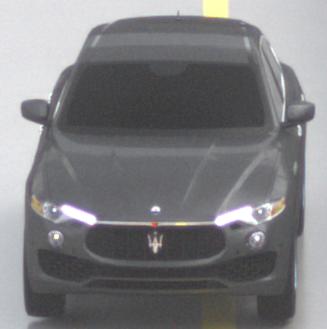
Make: Maserati
Model: Levante GT Hybrid
Detailed model: Levante
Model produced from: 2021/07
Model produced until: 2022/10
Doors: 4
Color: gray
Road condition: wet road
Daytime: morning or afternoon
Contrast: low contrast